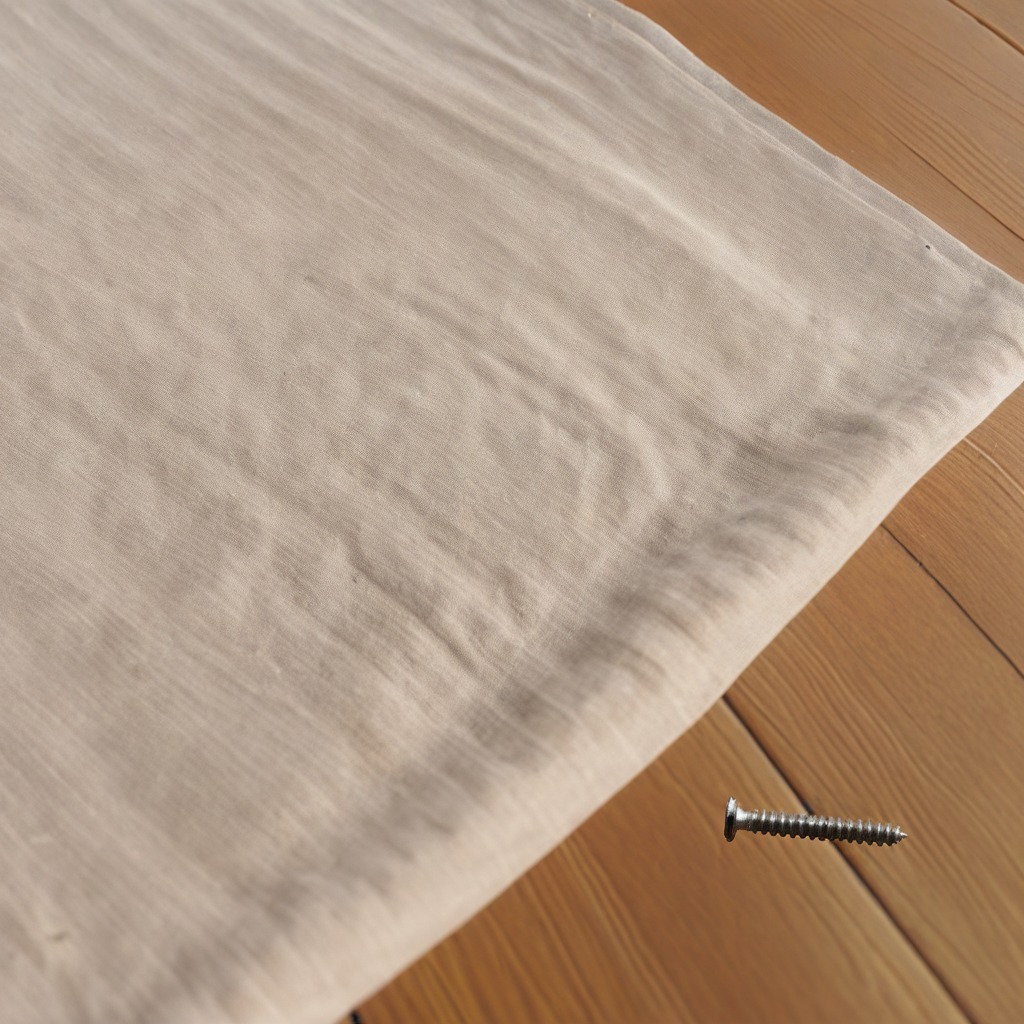
A metal screw is lying on the wooden table.